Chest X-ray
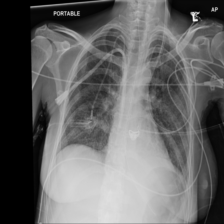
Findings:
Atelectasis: negative
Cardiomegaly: negative
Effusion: negative
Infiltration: negative
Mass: negative
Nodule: negative
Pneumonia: negative
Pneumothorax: negative
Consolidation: negative
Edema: negative
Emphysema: negative
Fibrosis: negative
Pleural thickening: negative
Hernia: negative